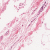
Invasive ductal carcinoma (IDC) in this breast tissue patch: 0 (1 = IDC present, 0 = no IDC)